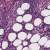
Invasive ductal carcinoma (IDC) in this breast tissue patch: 0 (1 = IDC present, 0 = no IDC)